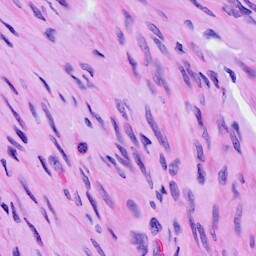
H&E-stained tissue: Ovarian